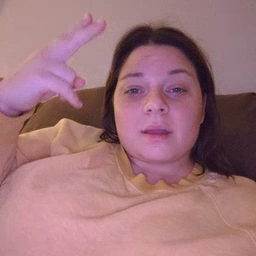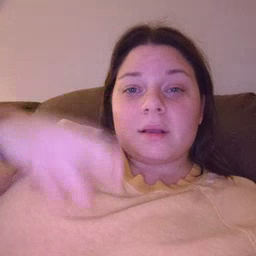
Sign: high